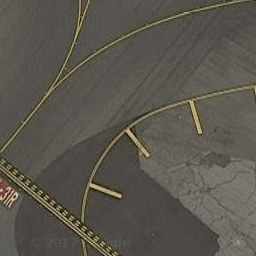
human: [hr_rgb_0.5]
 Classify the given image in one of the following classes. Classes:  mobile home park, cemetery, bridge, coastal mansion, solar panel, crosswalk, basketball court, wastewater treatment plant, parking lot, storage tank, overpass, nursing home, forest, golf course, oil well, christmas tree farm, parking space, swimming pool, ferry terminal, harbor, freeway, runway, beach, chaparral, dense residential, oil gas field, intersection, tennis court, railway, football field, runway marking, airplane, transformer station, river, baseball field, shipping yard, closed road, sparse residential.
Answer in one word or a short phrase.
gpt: runway marking